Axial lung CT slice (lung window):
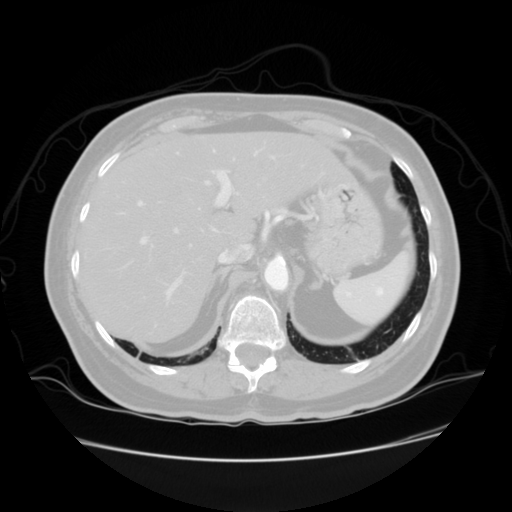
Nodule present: no